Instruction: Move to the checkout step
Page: cart
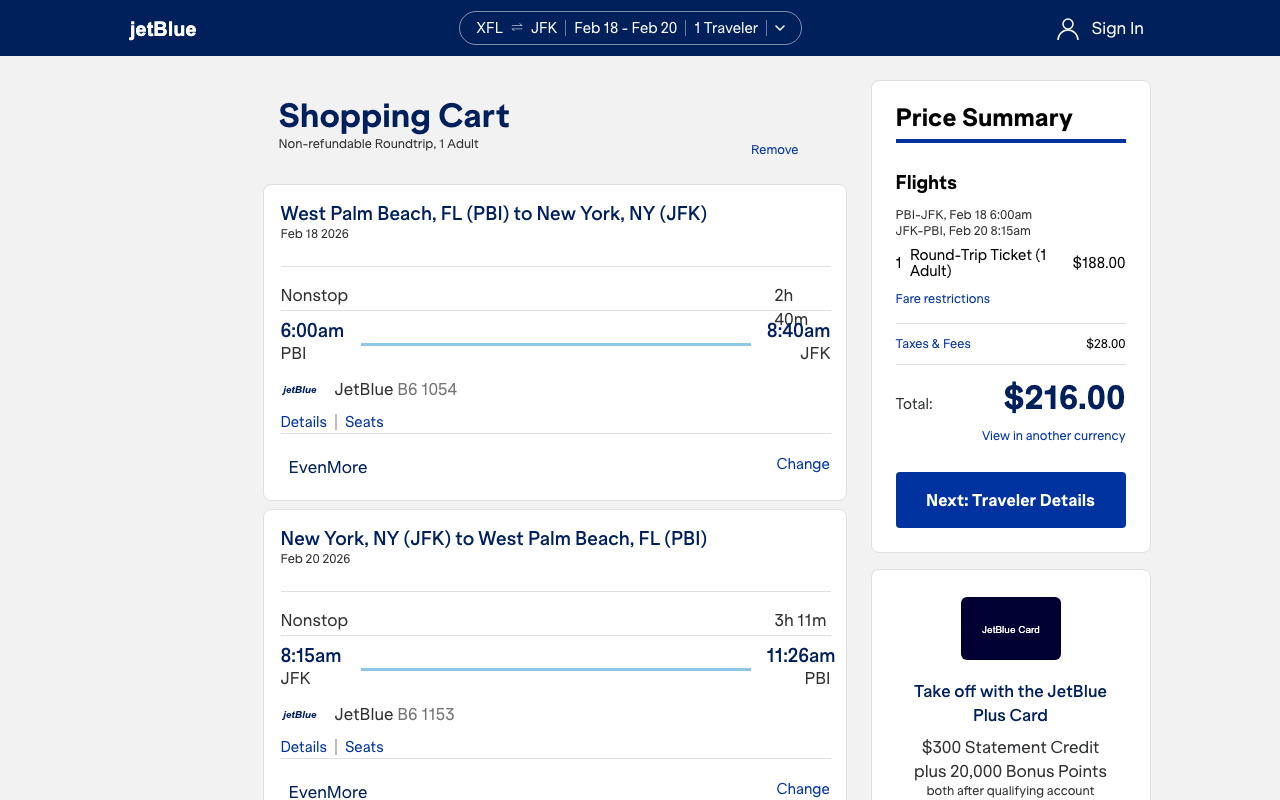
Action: click